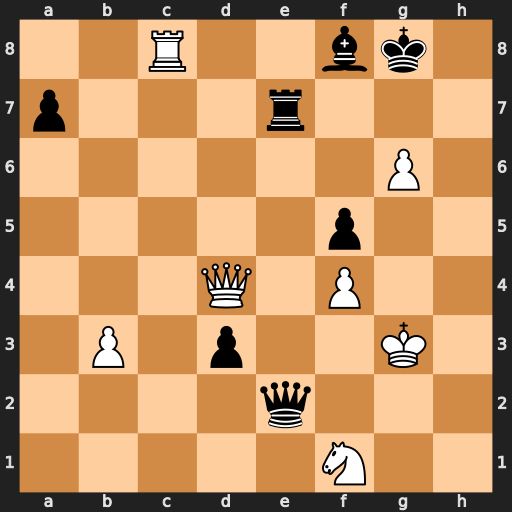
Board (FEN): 2R2bk1/p3r3/6P1/5p2/3Q1P2/1P1p2K1/4q3/5N2
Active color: w
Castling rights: -
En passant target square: -
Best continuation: Rxf8+ Kxf8 Qh8#